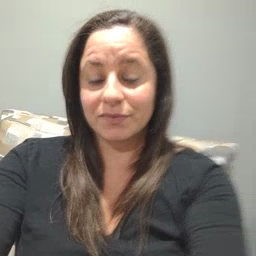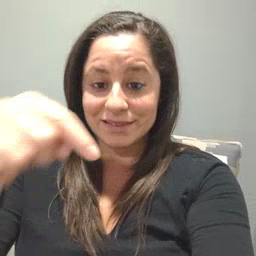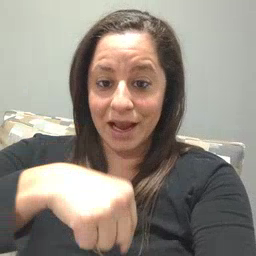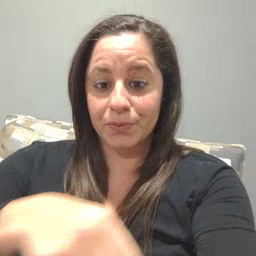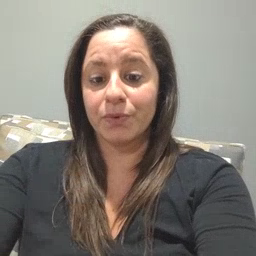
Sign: down